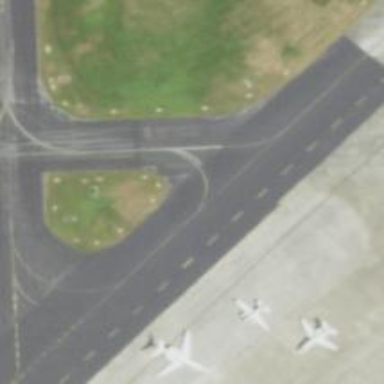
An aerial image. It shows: Asphalt taxiway in the airport.